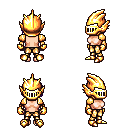
a pixel art fantasy rpg character, female body template, human, light skin, gold arm armor, gold greaves, blue bangs hairstyle, gold helm, gold gloves, gold boots, four views (front, back, left, right), 2x2 character sprite sheet, small pixel art, hard edges, no anti-aliasing